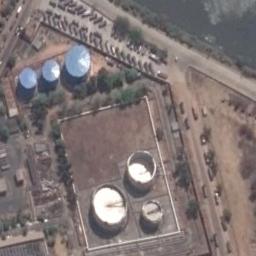
Label: storage tanks